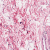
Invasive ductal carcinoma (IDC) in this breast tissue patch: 0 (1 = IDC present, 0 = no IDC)